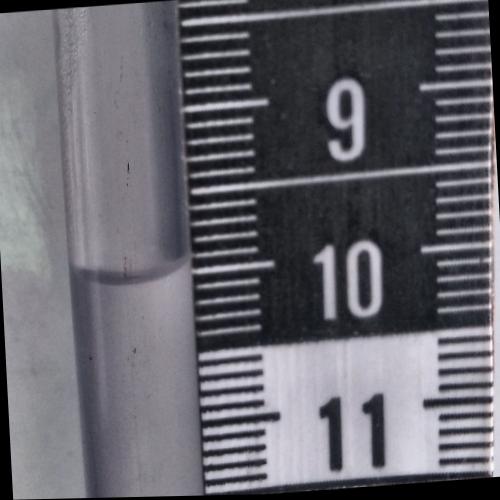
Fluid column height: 10.0 cm